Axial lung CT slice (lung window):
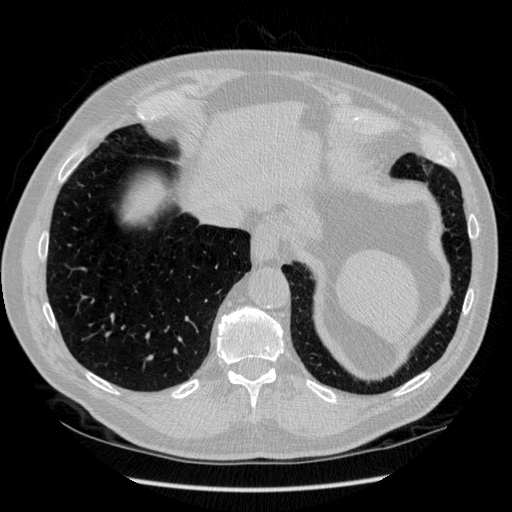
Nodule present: no